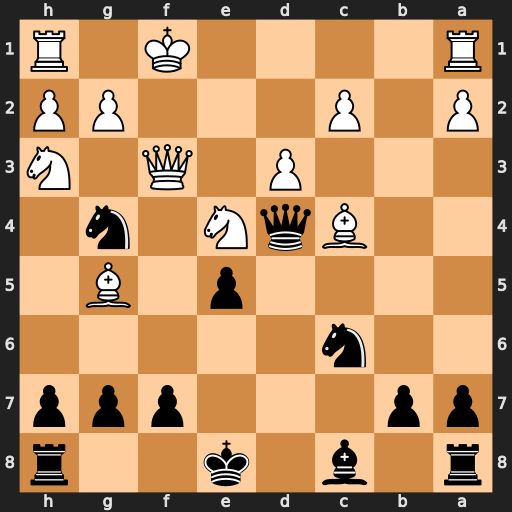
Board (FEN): r1b1k2r/pp3ppp/2n5/4p1B1/2BqN1n1/3P1Q1N/P1P3PP/R4K1R
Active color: b
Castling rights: kq
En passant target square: -
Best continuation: Qxa1+ Ke2 Nd4+ Kd2 Nxf3+